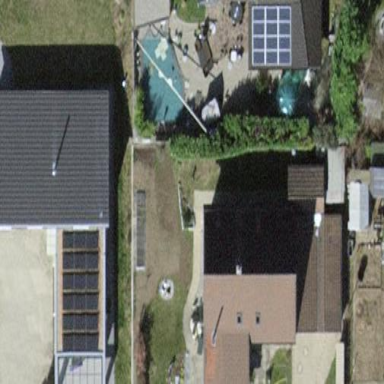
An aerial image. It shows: House with gabled roof.